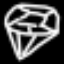
Label: diamond